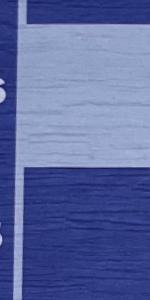
Label: Empty